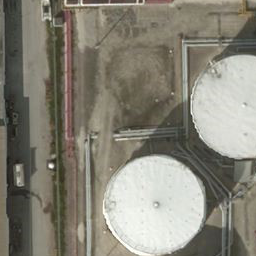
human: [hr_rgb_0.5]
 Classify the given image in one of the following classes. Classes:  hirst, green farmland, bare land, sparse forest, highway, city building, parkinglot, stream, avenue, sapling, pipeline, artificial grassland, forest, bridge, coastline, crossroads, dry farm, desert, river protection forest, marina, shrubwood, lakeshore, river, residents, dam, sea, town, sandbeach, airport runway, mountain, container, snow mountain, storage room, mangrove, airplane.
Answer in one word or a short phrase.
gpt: storage room